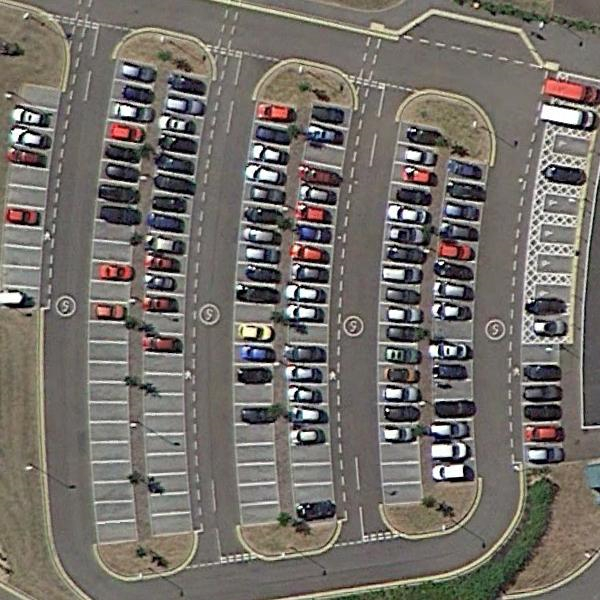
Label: Parking